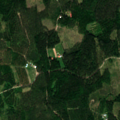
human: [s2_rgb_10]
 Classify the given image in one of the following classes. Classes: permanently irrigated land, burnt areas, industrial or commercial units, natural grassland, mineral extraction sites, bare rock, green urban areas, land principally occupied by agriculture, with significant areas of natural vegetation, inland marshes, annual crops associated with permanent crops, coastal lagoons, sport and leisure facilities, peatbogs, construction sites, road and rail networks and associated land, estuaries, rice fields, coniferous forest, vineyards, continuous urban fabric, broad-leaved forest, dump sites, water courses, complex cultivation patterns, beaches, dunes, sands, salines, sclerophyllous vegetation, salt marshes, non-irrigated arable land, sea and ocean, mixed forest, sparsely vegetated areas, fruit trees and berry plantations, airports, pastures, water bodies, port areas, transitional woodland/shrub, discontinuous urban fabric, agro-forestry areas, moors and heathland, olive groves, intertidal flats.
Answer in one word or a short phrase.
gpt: coniferous forest, mixed forest, transitional woodland/shrub